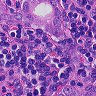
Metastatic tissue present: yes